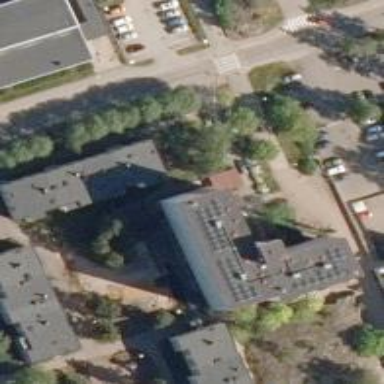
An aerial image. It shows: Apartment building with flat roof.